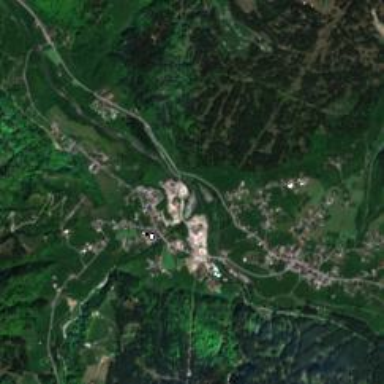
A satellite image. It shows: Village.